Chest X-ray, PA view. Patient: 54 years old, sex M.
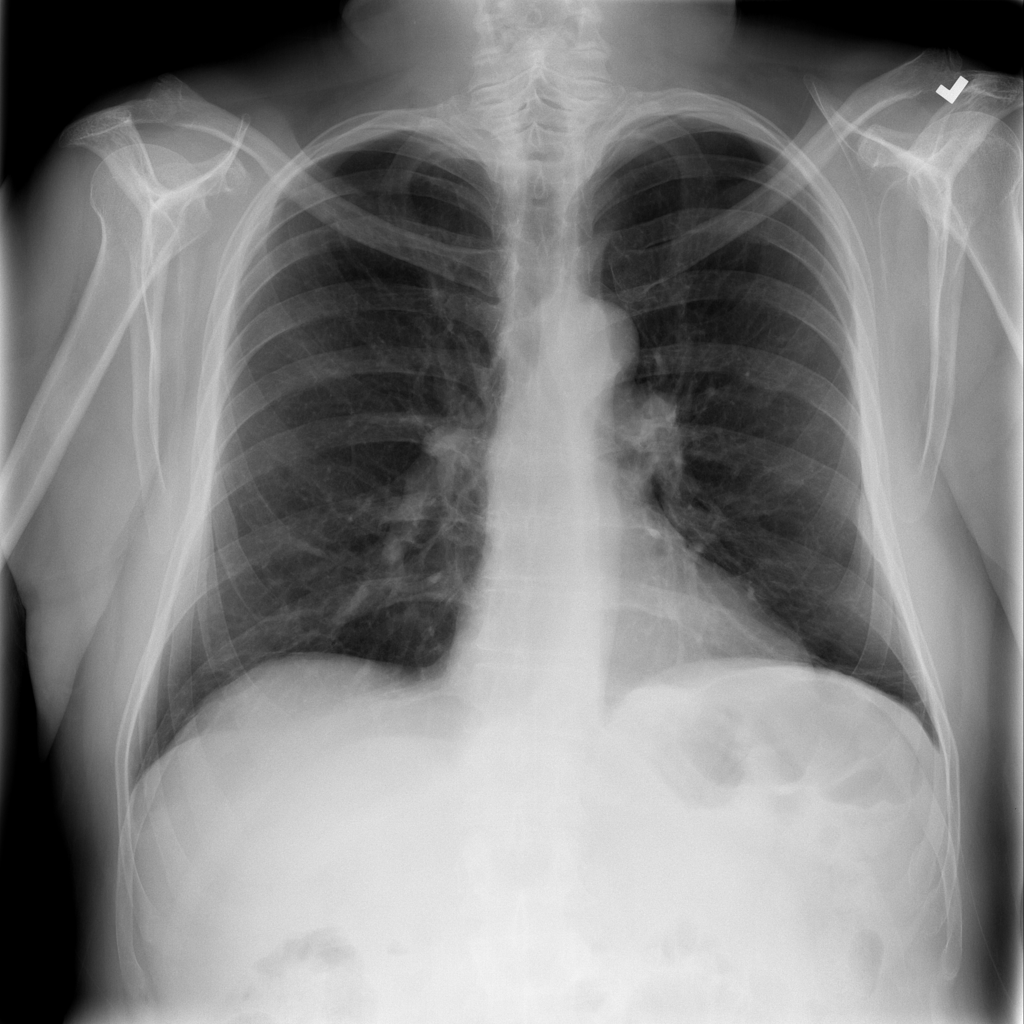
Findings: Atelectasis